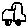
Label: car